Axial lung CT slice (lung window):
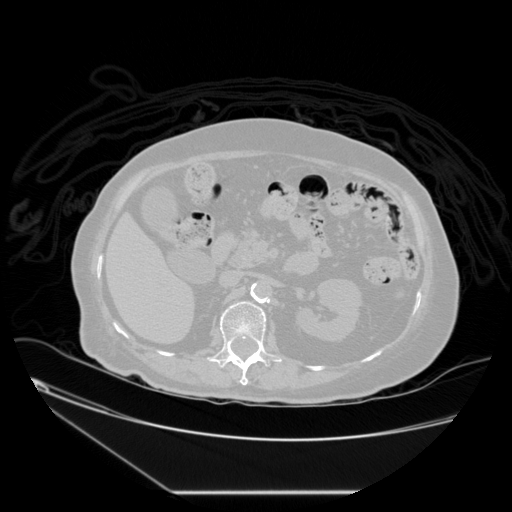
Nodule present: no